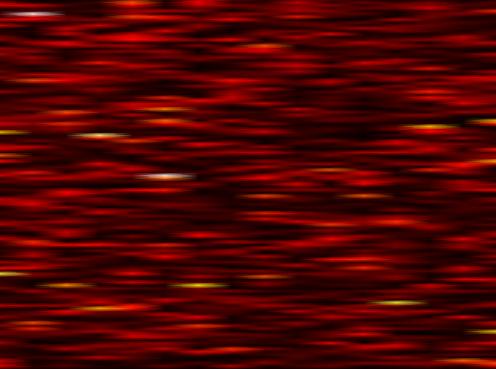
Label: OFDM